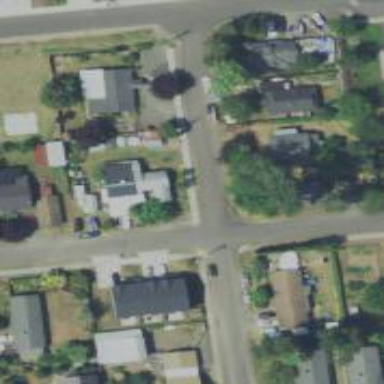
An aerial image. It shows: Residential road with sidewalk on the left side.